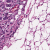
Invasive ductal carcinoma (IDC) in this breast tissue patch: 1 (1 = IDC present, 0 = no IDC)